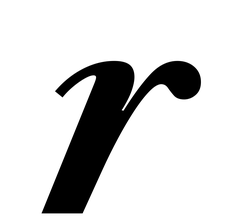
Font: LibreCaslonText-Italic_Bold_Italic